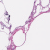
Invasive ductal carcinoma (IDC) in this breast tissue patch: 0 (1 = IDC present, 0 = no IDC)